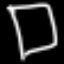
Label: square